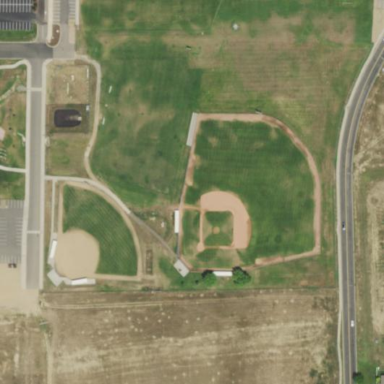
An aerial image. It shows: Baseball pitch for leisure and sports activities.